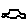
Label: car